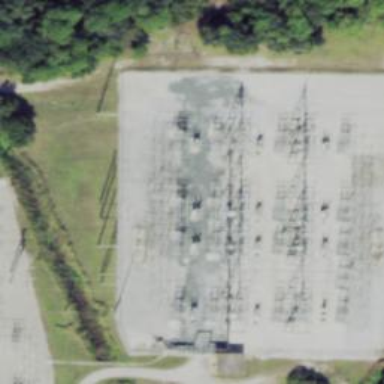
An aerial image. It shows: Switch used for power control.